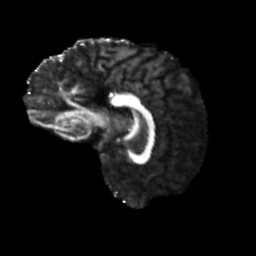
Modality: FA
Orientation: sagittal
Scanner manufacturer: siemens
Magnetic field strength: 3 T
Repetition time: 4 s
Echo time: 0.0594 s